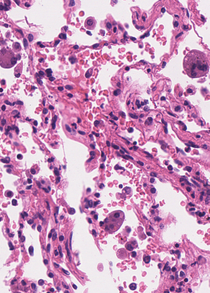
Tumor epithelial tissue: no
Tumor-associated stroma tissue: no
Normal tissue: yes